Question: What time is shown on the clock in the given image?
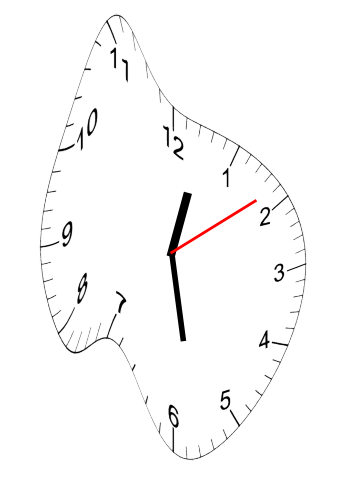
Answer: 12:28:09